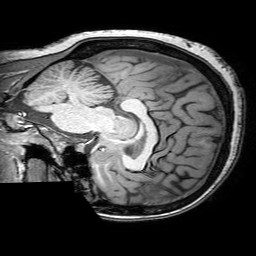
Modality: T1w
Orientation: sagittal
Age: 48
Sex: female
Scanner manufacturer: philips
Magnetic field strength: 3 T